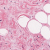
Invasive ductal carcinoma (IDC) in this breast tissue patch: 0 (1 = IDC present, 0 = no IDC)